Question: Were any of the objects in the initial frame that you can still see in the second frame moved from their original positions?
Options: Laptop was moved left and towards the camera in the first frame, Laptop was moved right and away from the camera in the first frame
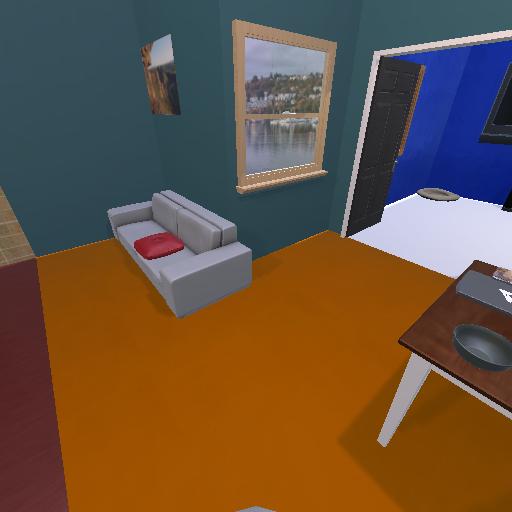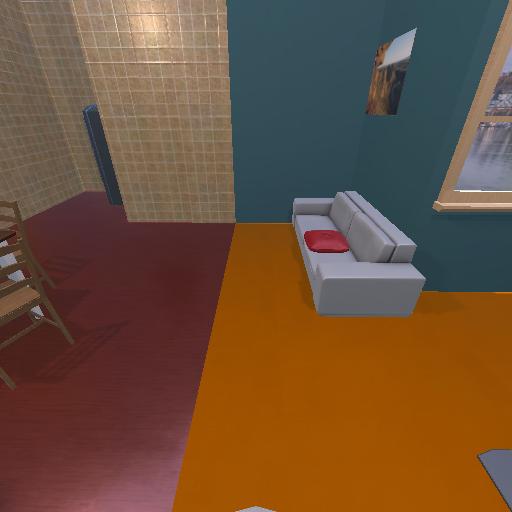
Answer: Laptop was moved left and towards the camera in the first frame